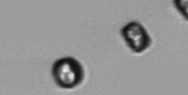
Label: Thalassiosira